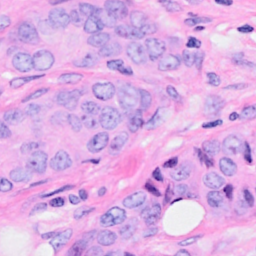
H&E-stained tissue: Breast